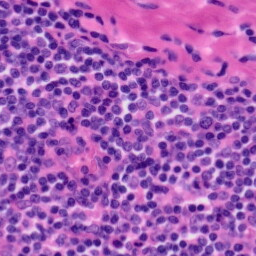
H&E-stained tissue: Tonsil